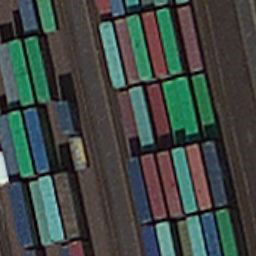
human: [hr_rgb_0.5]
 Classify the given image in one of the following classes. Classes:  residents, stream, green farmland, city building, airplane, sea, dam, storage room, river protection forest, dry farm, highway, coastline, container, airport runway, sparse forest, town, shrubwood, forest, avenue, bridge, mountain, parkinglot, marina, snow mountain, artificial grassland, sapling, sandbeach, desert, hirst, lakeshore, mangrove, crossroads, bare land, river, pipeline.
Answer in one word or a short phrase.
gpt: container